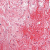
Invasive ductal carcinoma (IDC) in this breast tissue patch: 0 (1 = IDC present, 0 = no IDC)